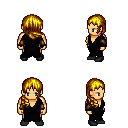
a pixel art fantasy rpg character, male body template, human, tanned skin, gray robe, gold greaves, blonde right-swept hairstyle, cloth bracers, black shoes, four views (front, back, left, right), 2x2 character sprite sheet, small pixel art, hard edges, no anti-aliasing